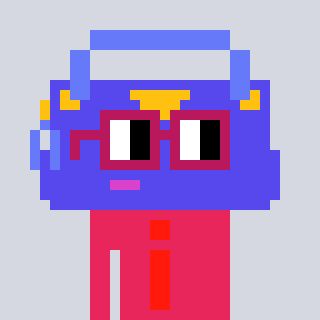
a pixel art character with square dark red glasses, a bag-shaped head and a redpinkish-colored body on a cool background